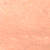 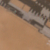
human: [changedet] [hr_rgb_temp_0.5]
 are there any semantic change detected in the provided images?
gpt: An airport was built.